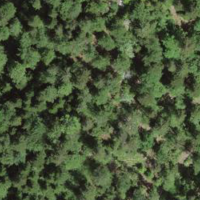
EUNIS habitat code: 41
Species observed at this site:
Neottia nidus-avis